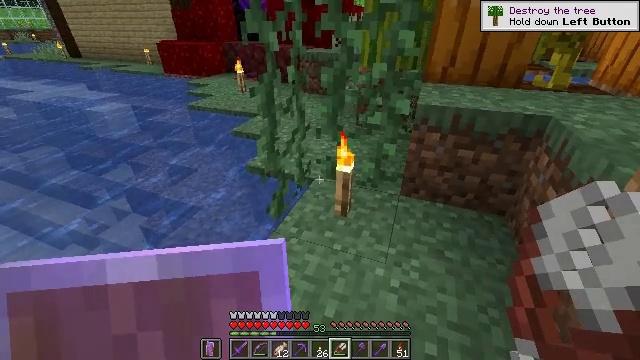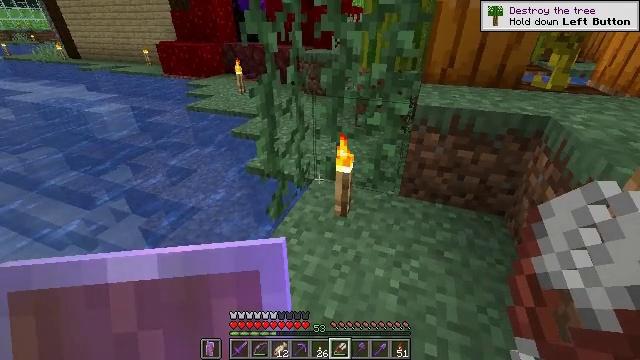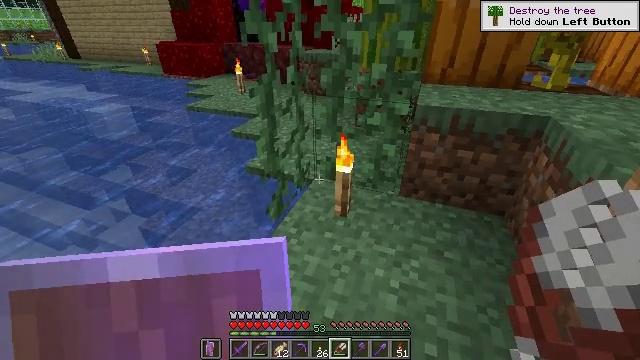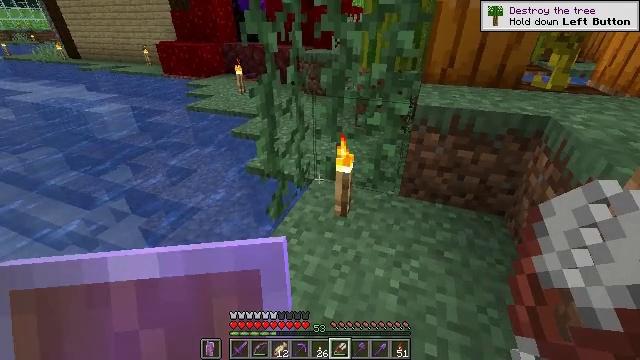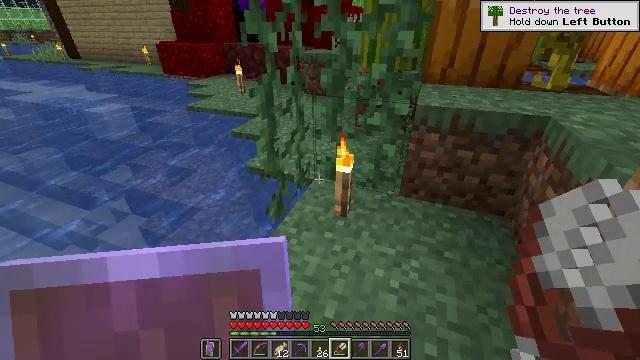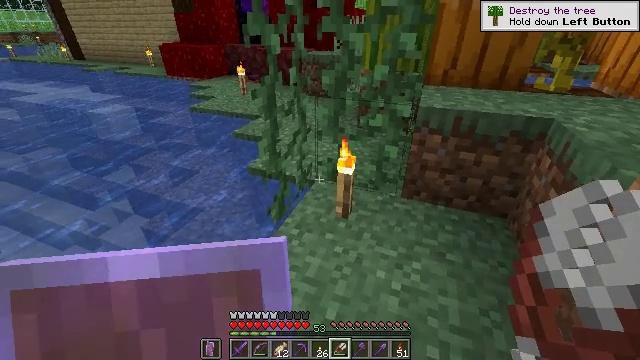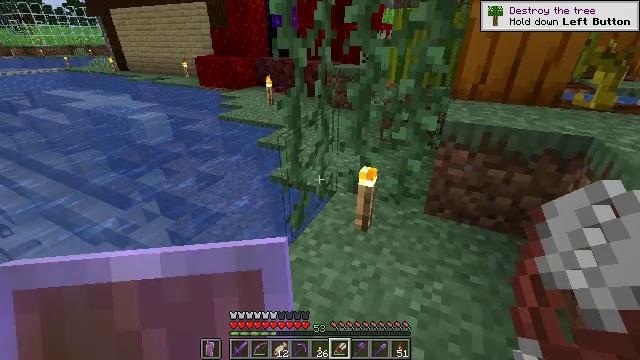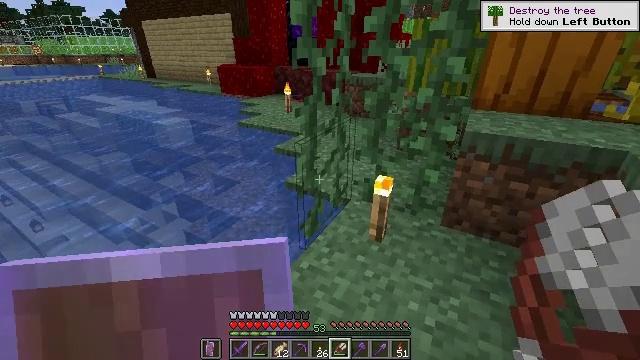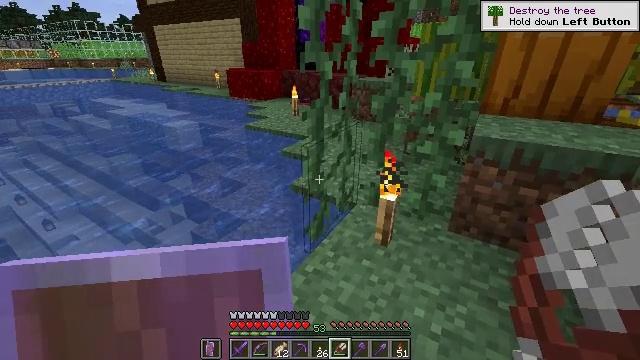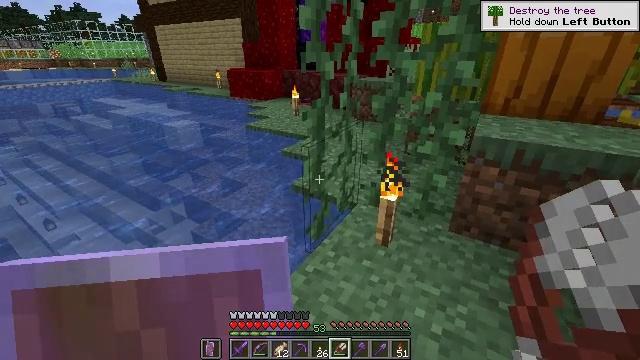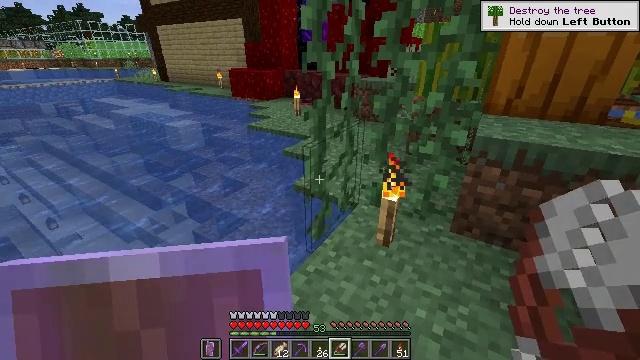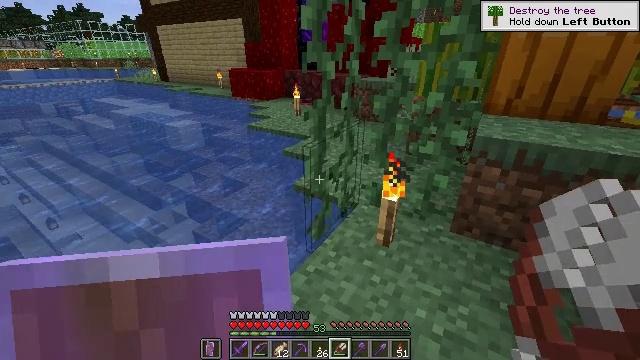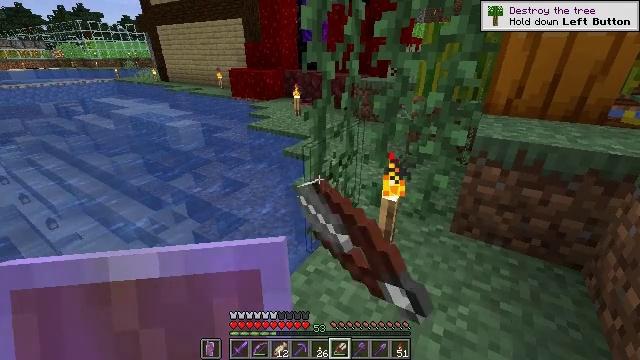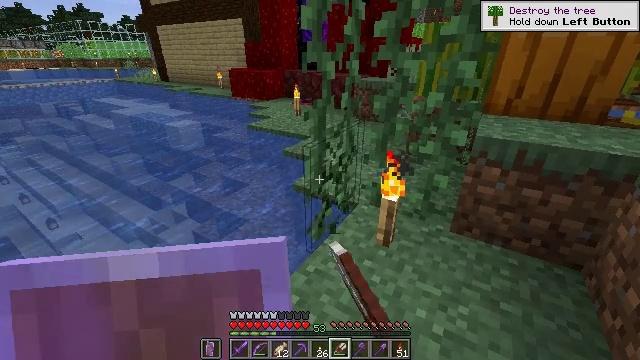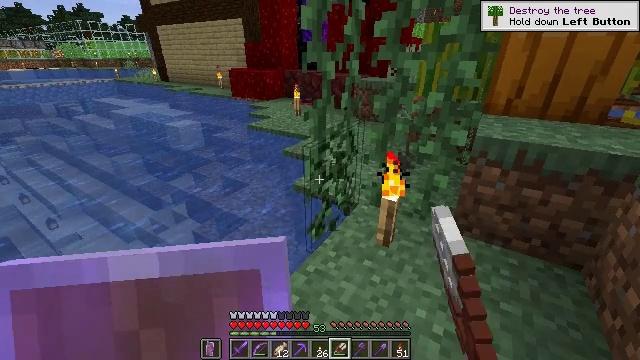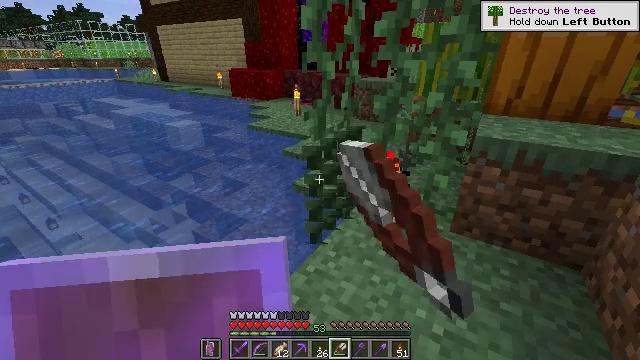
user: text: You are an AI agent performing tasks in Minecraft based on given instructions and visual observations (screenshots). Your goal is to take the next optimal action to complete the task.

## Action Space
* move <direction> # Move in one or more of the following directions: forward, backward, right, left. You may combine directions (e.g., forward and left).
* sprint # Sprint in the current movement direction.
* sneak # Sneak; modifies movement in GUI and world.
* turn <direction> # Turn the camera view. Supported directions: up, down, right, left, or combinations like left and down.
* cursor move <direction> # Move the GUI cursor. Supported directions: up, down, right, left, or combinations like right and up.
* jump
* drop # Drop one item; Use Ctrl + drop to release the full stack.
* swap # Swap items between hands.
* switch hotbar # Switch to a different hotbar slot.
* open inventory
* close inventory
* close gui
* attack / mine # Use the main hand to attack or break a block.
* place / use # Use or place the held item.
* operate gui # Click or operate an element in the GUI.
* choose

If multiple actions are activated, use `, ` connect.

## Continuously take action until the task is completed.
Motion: motion action
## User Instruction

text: Remove and gather vines.
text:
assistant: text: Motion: no_op
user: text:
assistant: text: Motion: no_op
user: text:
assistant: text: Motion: no_op
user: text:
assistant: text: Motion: no_op
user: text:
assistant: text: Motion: no_op
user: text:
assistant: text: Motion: turn left and up
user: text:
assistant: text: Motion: turn left and up
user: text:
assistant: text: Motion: turn left
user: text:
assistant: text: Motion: no_op
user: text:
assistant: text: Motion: no_op
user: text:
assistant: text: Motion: attack / mine
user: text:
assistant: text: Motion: attack / mine
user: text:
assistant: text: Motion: attack / mine
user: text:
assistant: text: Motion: attack / mine
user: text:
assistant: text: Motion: attack / mine
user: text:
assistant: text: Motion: attack / mine
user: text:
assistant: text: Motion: attack / mine
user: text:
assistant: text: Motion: attack / mine
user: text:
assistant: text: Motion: attack / mine
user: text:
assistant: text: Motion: attack / mine
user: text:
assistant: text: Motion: attack / mine
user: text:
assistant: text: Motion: no_op
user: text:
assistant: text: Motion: move forward
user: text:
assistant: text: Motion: move forward
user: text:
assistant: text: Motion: move forward
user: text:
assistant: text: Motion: move forward
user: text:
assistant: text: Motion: move forward, turn up
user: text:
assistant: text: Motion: move forward, turn up
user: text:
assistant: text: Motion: turn up
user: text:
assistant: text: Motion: turn up